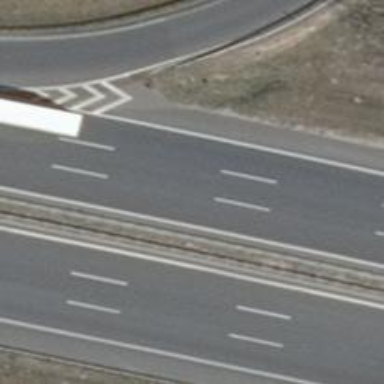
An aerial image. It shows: Asphalt motorway.